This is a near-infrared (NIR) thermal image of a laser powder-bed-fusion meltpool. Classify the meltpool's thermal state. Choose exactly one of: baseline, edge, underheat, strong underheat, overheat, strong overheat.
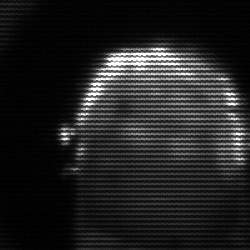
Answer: baseline